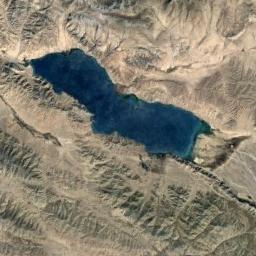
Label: lake